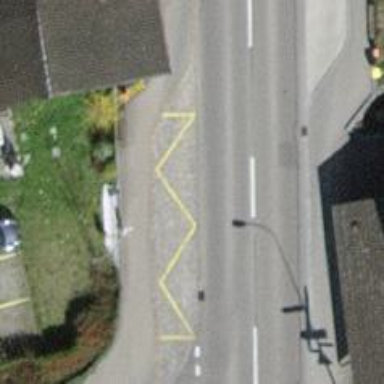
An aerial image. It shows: Bus stop with platform for public transport.